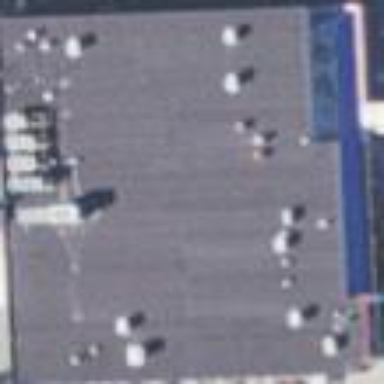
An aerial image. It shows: Commercial building housing supermarket.